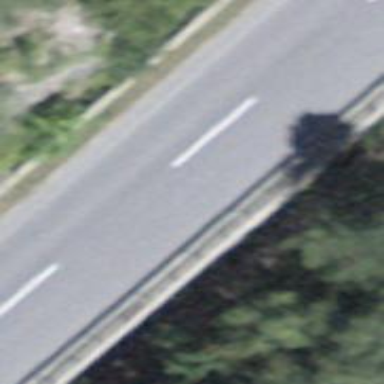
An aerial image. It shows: Asphalt road classified as primary highway.